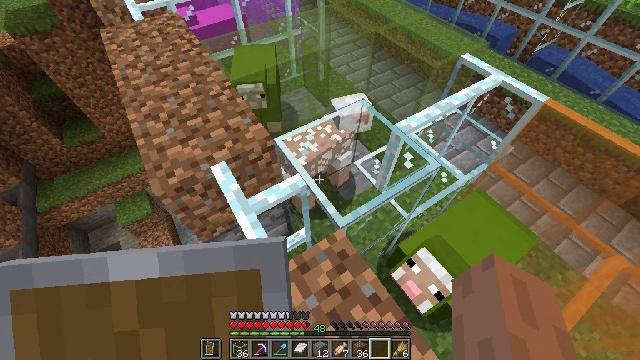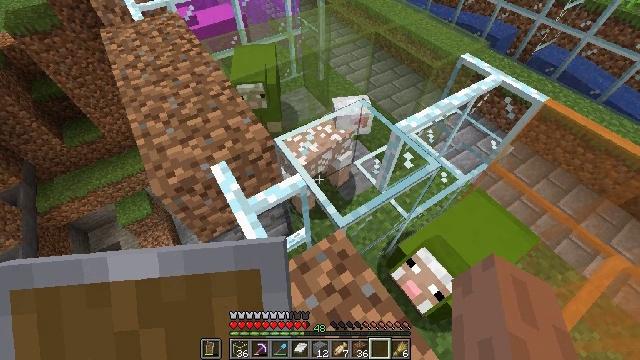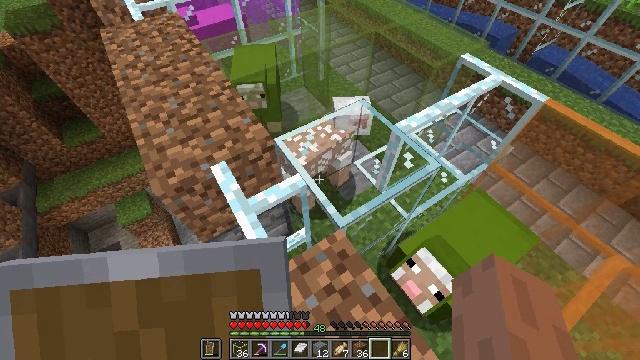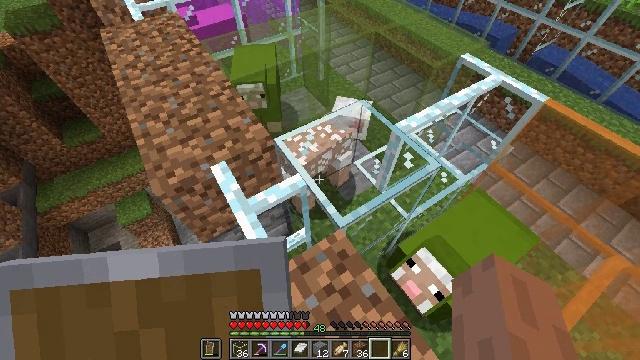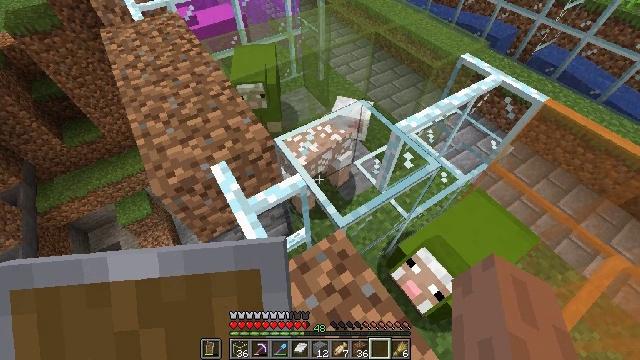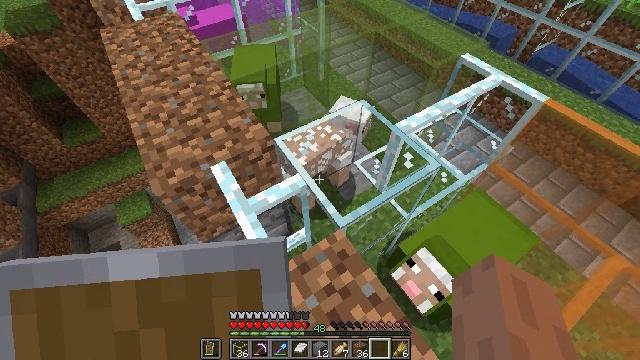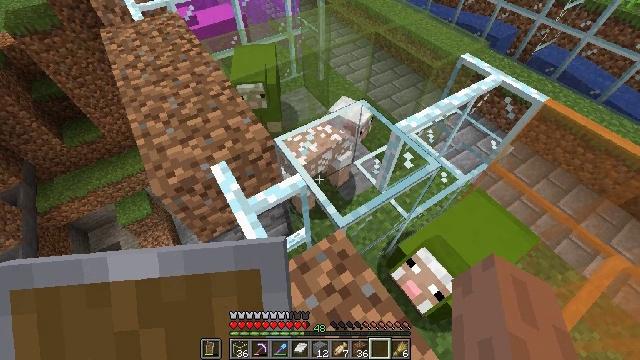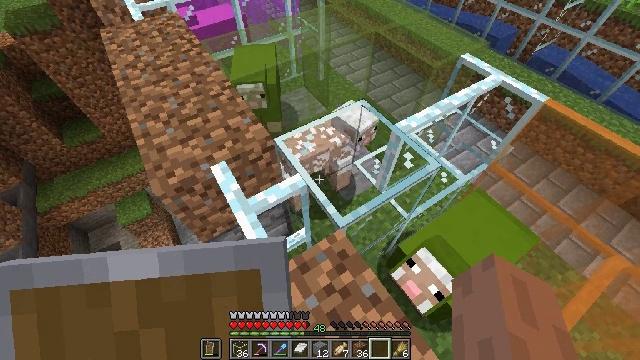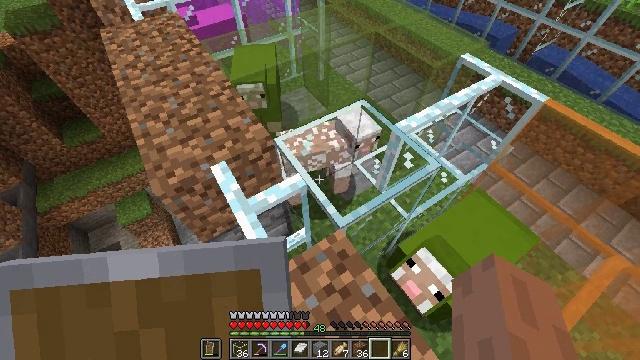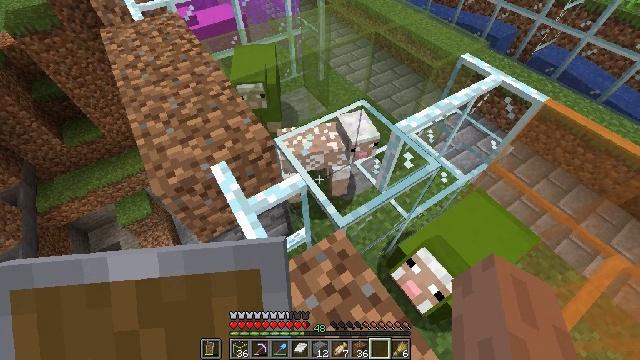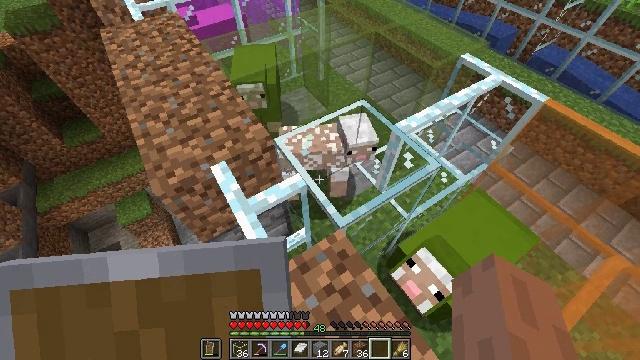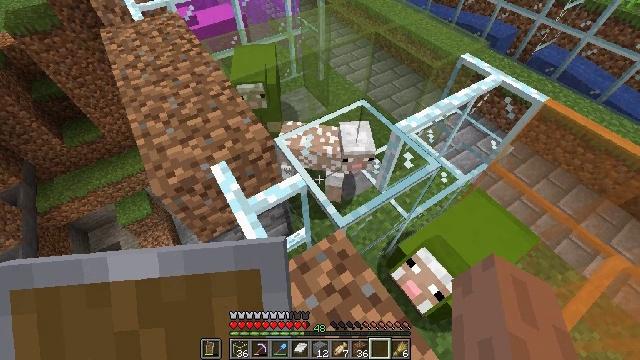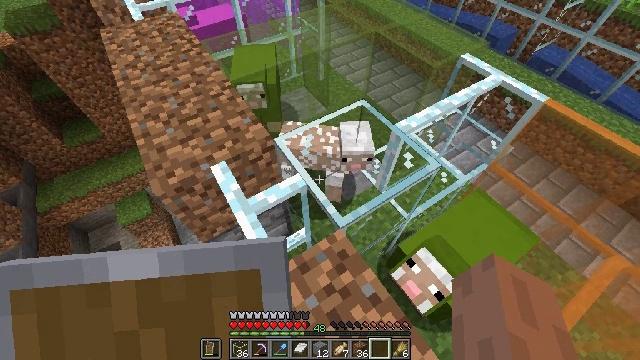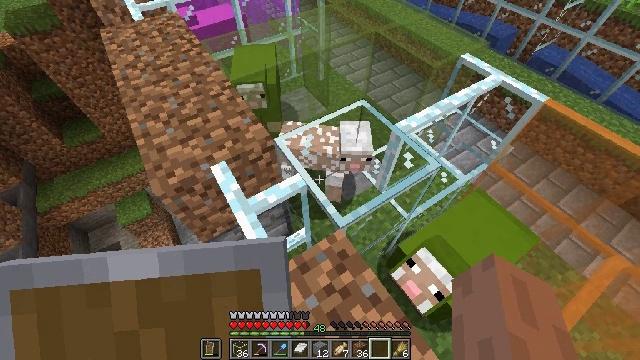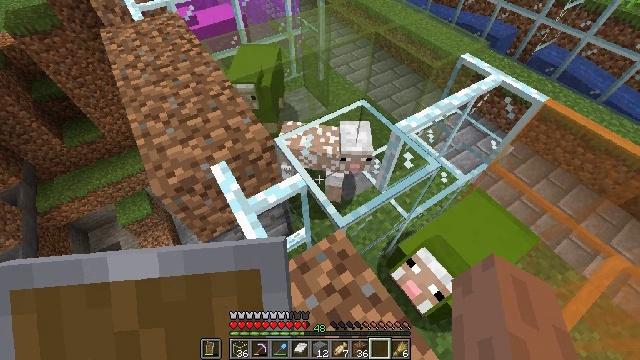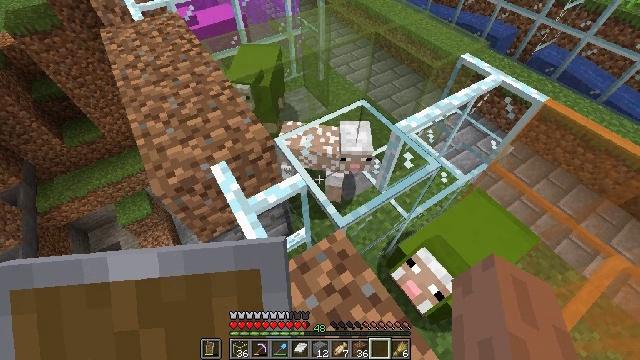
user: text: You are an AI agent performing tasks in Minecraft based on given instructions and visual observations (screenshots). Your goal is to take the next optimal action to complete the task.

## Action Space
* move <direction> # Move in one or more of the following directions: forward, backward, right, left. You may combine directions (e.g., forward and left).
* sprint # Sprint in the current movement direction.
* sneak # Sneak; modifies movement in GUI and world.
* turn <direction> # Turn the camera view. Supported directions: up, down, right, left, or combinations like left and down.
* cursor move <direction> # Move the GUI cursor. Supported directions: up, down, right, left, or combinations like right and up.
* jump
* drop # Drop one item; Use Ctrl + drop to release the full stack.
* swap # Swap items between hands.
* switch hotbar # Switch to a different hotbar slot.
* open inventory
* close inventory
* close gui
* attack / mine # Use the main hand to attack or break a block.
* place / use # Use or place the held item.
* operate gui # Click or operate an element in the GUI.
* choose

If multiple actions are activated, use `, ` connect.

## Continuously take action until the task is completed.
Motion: motion action
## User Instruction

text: Destroy the glass pane to clear a path.
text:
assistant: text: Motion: no_op
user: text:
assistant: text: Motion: no_op
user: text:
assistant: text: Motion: no_op
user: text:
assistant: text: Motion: no_op
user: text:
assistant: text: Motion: no_op
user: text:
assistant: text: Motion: no_op
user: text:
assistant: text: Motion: no_op
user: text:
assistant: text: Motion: no_op
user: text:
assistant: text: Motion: no_op
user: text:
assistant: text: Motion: no_op
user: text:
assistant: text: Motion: no_op
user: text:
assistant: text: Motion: no_op
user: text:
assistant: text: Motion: no_op
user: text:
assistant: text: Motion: no_op
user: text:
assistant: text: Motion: no_op
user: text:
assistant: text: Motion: no_op
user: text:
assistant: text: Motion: no_op
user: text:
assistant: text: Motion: no_op
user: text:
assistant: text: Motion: no_op
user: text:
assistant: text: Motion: no_op
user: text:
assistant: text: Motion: no_op
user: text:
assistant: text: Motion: no_op
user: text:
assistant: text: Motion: no_op
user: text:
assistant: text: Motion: no_op
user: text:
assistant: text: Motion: no_op
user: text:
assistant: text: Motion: no_op
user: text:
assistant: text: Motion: no_op
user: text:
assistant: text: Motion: no_op
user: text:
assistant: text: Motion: no_op
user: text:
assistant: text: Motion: no_op